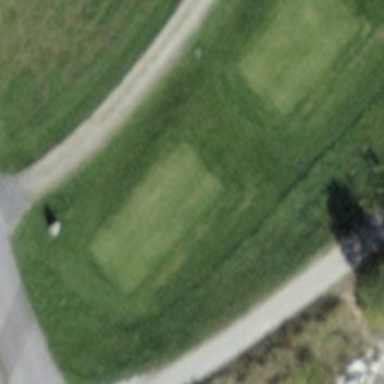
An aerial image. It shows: Grass area designated as golf tee.